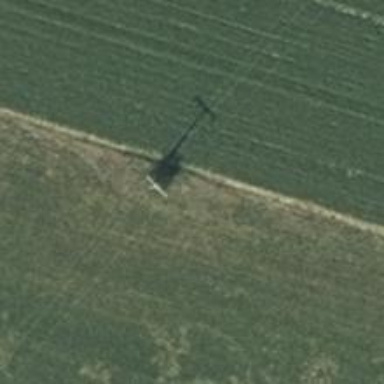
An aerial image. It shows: Power pole.